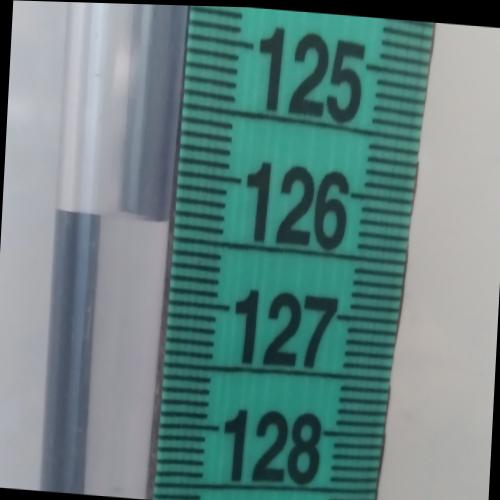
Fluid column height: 126.4 cm